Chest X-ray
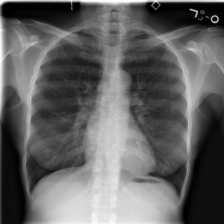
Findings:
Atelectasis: negative
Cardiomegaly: negative
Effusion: negative
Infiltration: negative
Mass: negative
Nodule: negative
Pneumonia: negative
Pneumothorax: negative
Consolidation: negative
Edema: negative
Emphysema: negative
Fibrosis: negative
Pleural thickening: negative
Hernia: negative